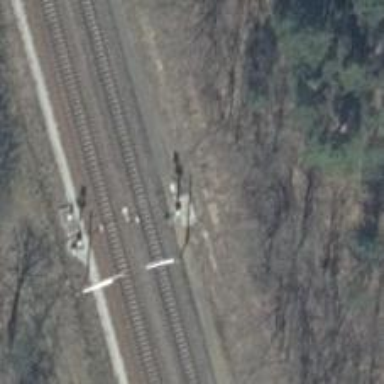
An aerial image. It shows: Railway signal with block marker train protection type.